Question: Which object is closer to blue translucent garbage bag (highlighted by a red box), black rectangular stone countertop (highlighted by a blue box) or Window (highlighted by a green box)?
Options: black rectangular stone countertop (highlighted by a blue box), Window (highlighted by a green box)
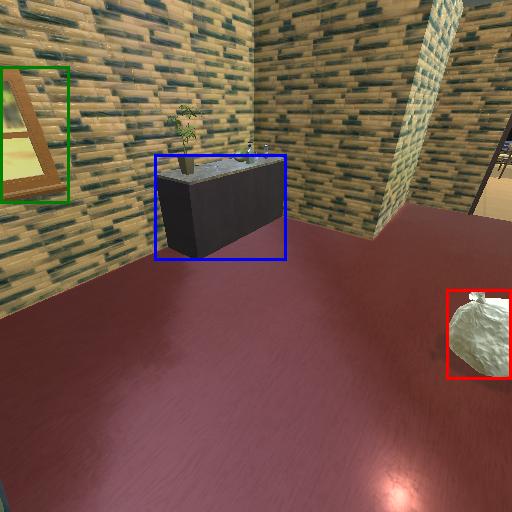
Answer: black rectangular stone countertop (highlighted by a blue box)